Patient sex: F
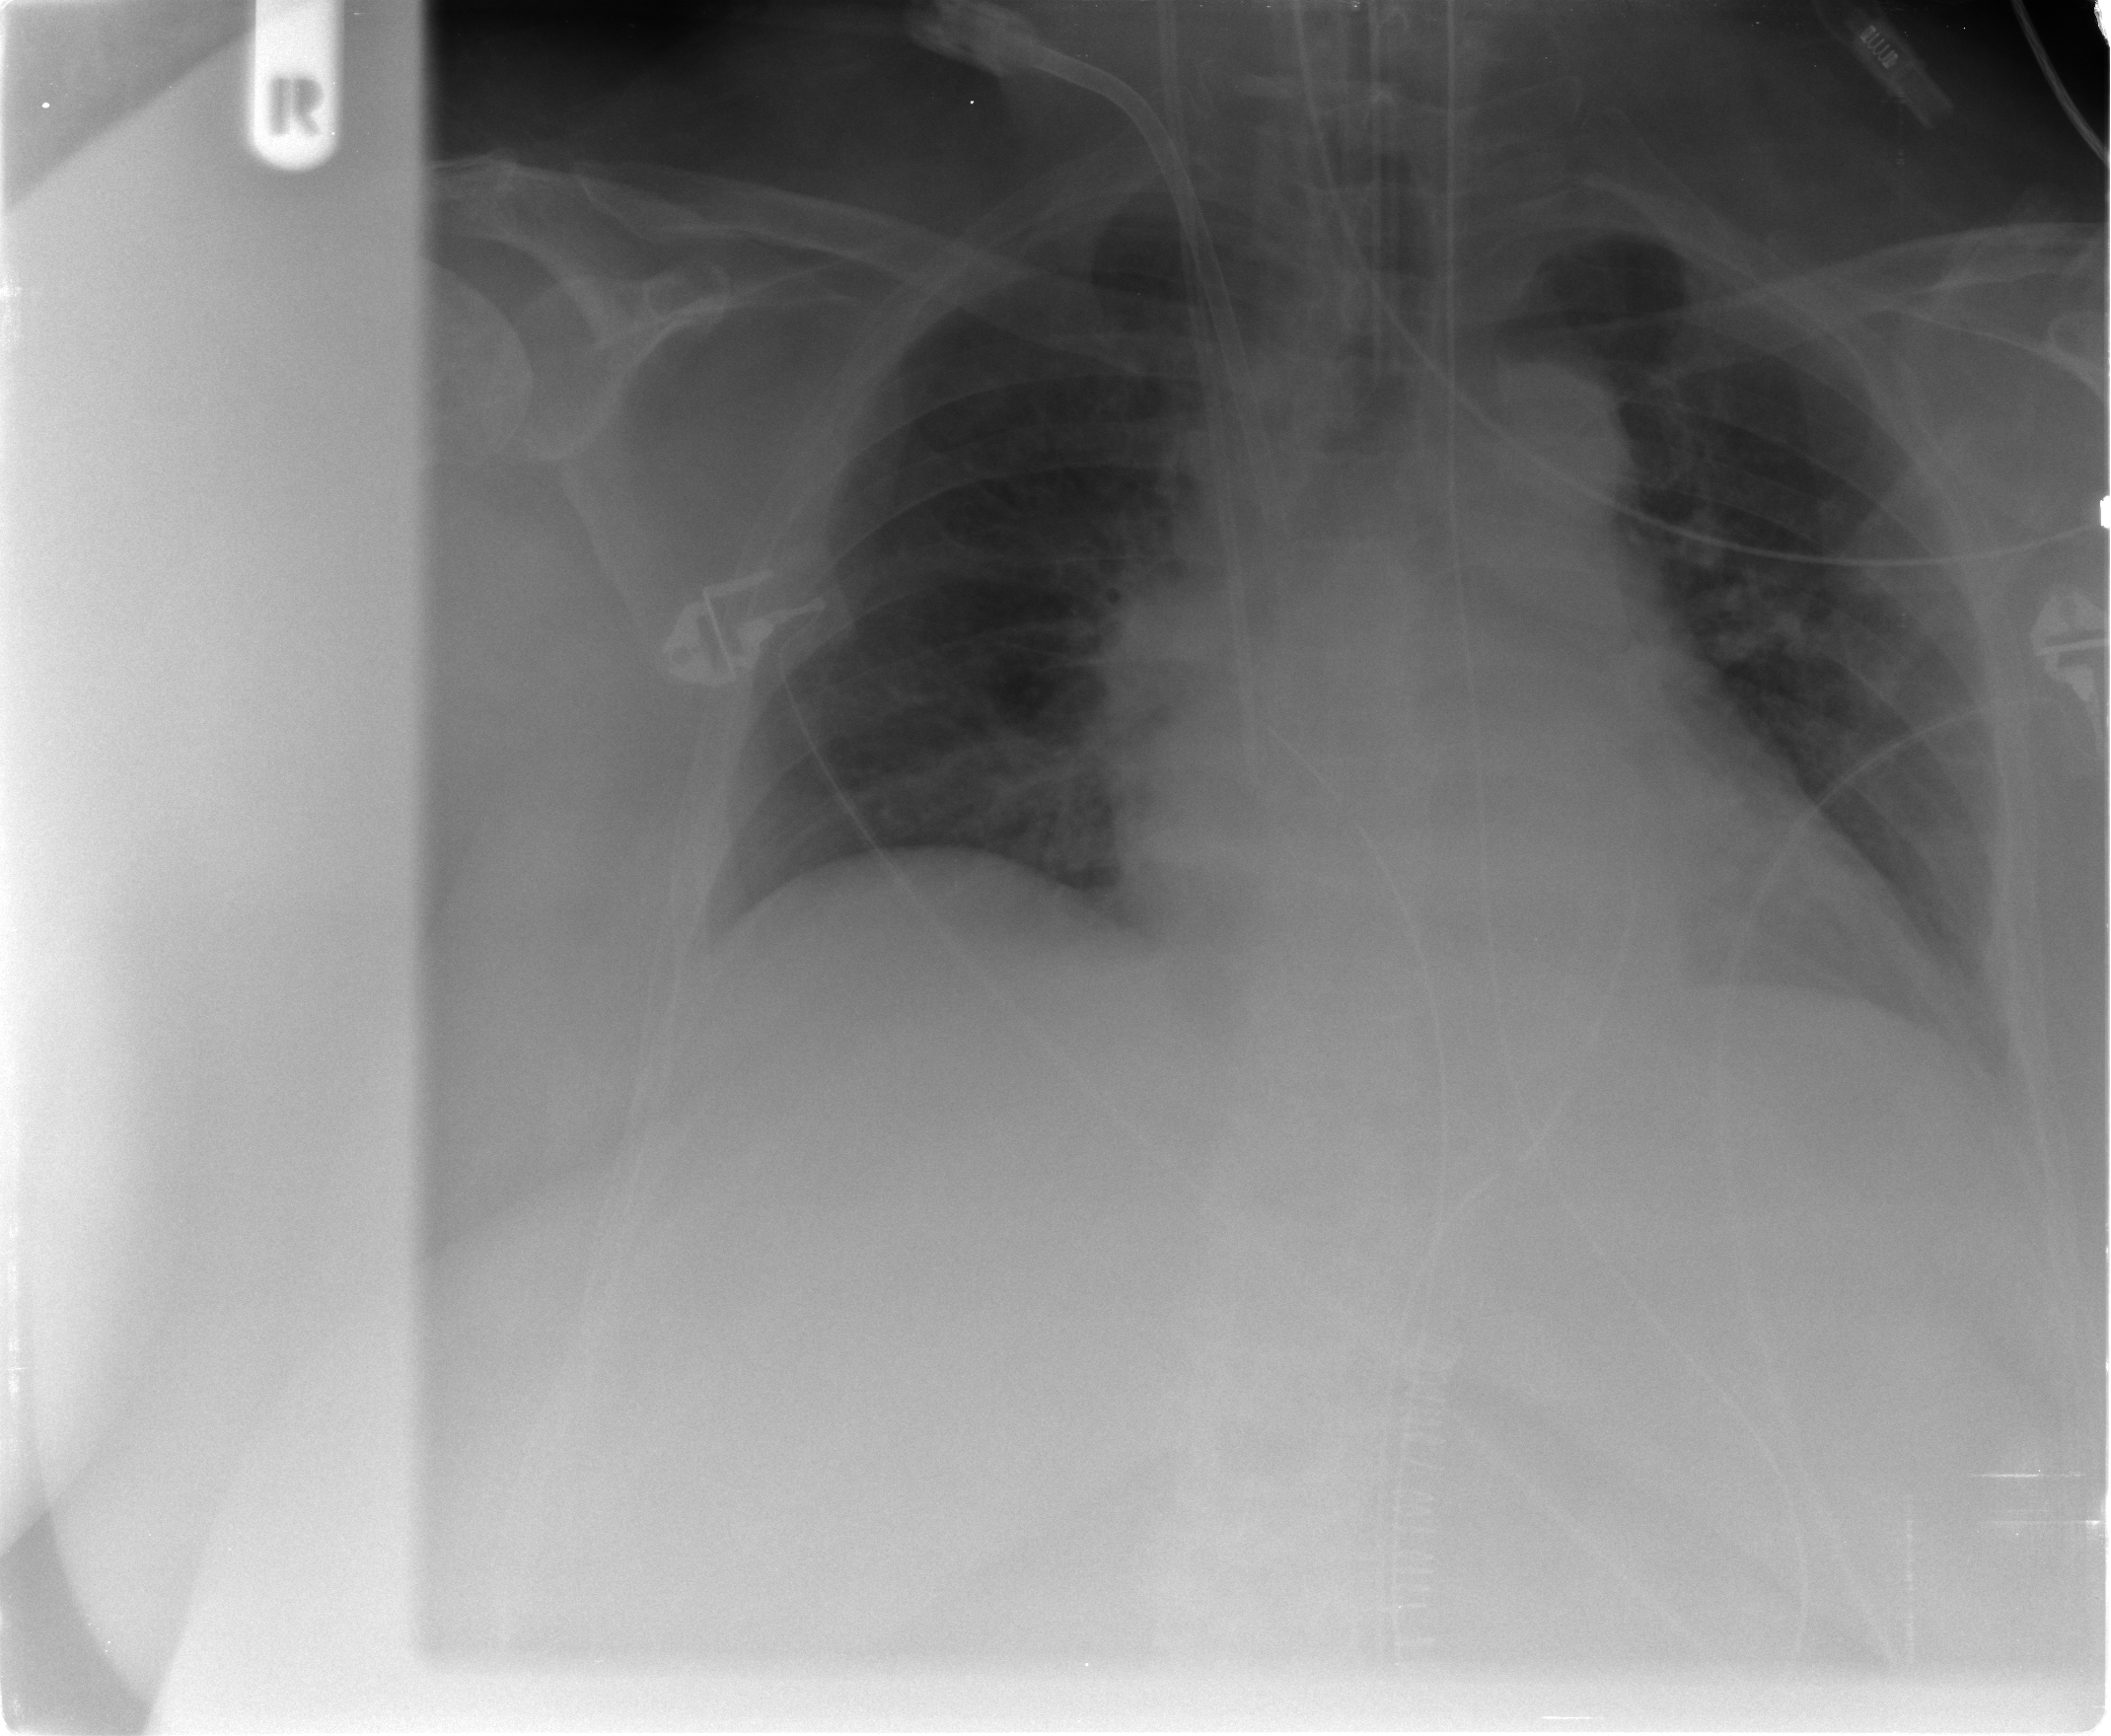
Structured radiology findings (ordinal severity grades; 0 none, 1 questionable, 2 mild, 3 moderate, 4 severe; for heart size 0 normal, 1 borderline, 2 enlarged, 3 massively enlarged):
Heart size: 2
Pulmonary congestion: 0
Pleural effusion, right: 0
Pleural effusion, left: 1
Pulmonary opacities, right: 0
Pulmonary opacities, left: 0
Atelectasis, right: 1
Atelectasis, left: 0